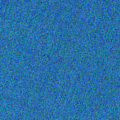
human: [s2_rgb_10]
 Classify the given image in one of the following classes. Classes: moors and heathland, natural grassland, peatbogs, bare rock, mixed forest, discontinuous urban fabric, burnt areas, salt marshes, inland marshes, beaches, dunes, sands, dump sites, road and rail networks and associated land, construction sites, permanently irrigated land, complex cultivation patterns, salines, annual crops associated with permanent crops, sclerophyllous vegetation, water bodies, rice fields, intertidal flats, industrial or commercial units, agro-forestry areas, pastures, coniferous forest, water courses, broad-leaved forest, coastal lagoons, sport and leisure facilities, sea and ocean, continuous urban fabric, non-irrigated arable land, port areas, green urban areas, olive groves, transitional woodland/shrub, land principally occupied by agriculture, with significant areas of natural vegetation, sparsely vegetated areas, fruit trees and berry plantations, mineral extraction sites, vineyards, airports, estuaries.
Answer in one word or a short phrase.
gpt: sea and ocean